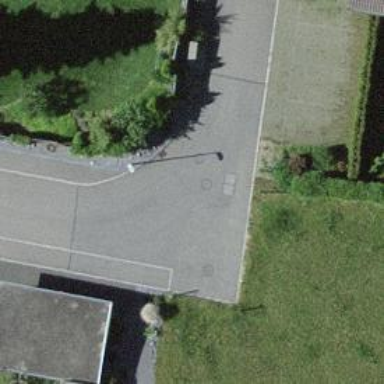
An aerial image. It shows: Residential road with asphalt surface.